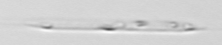
Label: Rhizosolenia